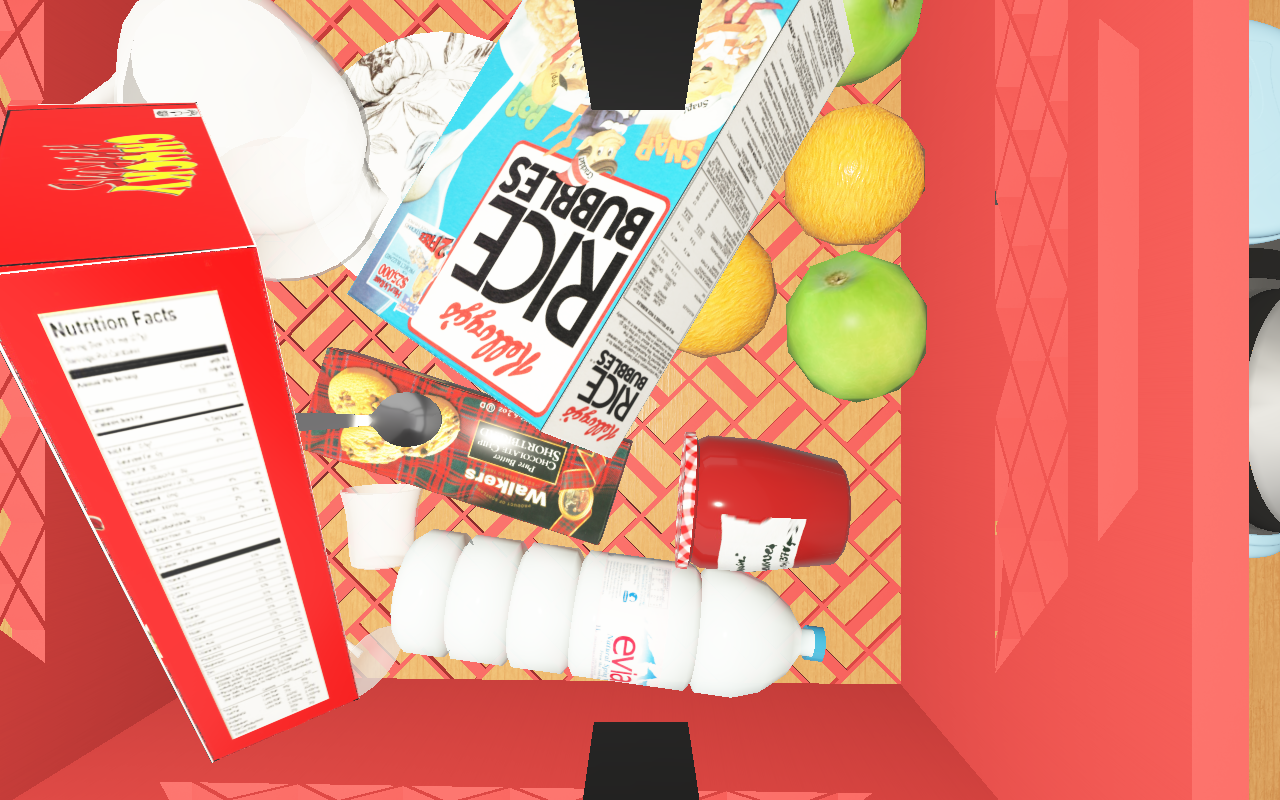
Objects in the scene:
water bottle
apple
apple
orange
plate
glass
wineglass
cereal box